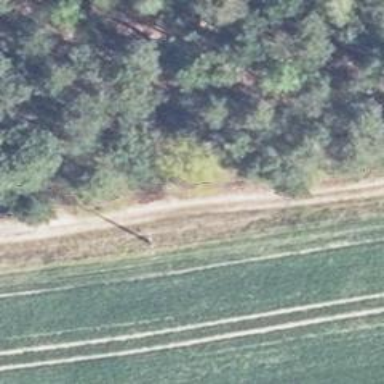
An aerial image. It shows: Minor power line.